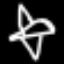
Label: airplane